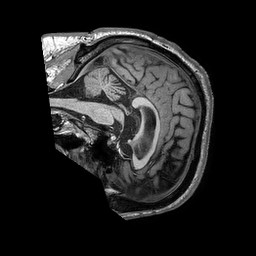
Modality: T1w
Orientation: sagittal
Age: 64
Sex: male
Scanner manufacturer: philips
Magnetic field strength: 3 T
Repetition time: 0.00655 s
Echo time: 0.00294 s